Question: What sale is happening?
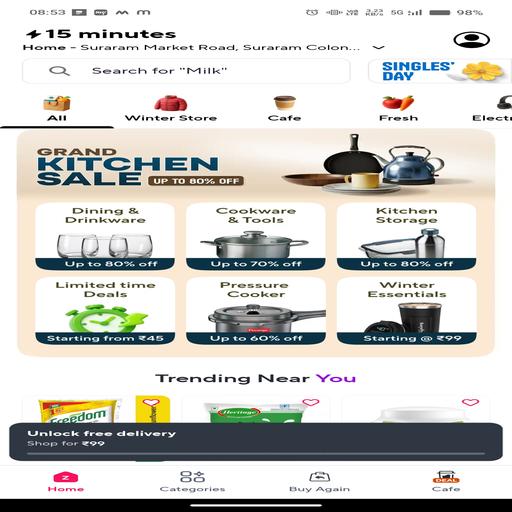
Answer: Grand Kitchen Sale